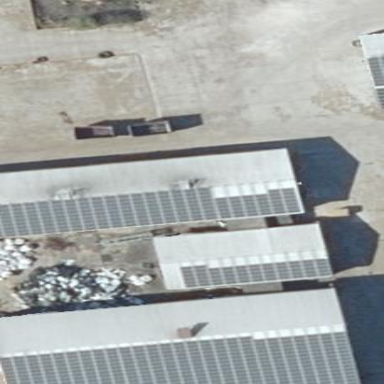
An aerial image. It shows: Farm auxiliary building with solar photovoltaic panel generator producing small amount of electricity.